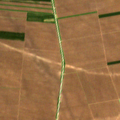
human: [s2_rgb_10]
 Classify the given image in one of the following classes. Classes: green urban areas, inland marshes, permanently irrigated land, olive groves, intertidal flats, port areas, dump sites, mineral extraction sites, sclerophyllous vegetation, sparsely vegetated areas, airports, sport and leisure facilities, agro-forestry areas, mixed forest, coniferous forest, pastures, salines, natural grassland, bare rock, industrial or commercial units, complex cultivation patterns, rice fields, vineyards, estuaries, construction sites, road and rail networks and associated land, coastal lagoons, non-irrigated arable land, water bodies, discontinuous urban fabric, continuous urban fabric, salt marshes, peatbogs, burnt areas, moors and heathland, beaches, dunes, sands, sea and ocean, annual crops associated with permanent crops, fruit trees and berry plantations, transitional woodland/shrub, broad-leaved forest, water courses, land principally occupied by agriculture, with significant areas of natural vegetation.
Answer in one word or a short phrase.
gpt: non-irrigated arable land